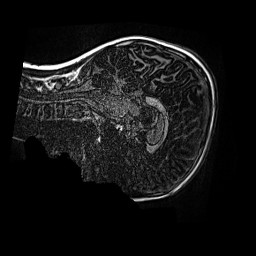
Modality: MP2RAGE
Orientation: sagittal
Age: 12
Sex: male
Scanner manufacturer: siemens
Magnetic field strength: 3 T
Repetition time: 4 s
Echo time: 0.00299 s